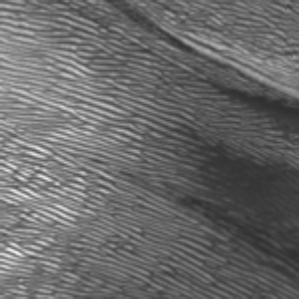
Label: frost